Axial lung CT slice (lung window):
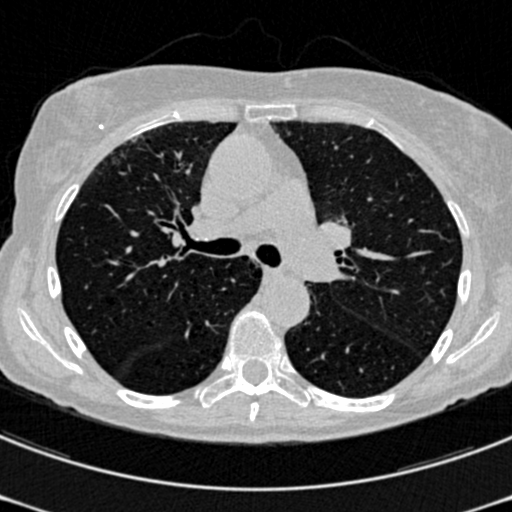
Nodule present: no